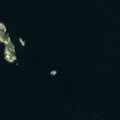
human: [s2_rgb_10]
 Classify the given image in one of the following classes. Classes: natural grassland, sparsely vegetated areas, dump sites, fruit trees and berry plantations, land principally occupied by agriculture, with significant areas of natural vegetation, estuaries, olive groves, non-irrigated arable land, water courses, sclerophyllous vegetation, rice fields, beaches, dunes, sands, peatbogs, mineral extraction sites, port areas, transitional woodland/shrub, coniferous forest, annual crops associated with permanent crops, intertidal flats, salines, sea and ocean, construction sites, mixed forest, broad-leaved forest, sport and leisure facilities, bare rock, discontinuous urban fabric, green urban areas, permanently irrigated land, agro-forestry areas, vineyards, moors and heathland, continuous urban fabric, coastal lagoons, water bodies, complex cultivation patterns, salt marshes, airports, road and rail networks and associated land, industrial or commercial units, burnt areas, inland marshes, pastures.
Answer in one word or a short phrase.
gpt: sea and ocean